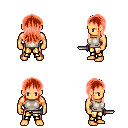
a pixel art fantasy rpg character, male body template, human, tanned skin, white sleeveless shirt, gold greaves, red unkempt hairstyle, dagger, four views (front, back, left, right), 2x2 character sprite sheet, small pixel art, hard edges, no anti-aliasing